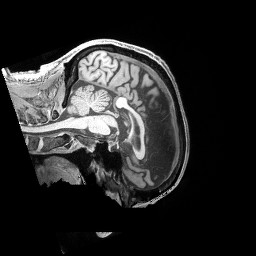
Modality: T1w
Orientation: sagittal
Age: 69
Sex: male